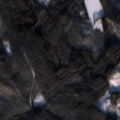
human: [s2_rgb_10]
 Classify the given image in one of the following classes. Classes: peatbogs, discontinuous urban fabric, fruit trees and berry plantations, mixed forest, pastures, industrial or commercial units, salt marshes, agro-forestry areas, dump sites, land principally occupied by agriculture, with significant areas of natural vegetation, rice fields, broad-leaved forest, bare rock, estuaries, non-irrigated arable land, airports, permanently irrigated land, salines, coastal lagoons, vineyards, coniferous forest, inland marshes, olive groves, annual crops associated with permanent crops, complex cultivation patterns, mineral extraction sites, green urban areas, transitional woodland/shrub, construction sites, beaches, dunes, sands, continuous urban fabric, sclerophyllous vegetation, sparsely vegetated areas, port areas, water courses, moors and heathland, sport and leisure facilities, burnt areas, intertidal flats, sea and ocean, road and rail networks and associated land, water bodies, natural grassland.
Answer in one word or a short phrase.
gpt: coniferous forest, mixed forest, transitional woodland/shrub, water bodies